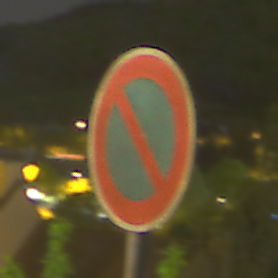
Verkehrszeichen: EingeschraenktesHalteverbot
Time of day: Night
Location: Outdoor (Urban)
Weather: PartlyCloudy
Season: NotSpecified
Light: Artificial